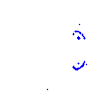
Particle: proton